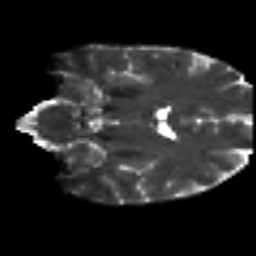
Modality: T2w
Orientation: coronal
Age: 45
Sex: female
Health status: ill
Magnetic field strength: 3 T
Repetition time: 8.4 s
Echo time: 0.0926 s